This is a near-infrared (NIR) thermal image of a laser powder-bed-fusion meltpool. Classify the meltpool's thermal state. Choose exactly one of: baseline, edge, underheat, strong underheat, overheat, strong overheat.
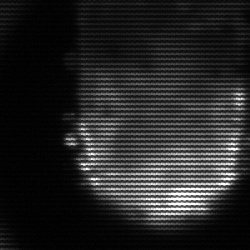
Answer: baseline